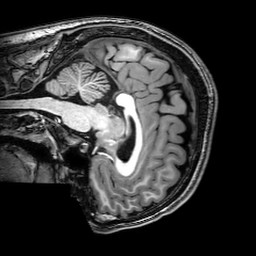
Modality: T1w
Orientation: sagittal
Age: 21
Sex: male
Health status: healthy
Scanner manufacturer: philips
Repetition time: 0.008173 s
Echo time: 0.00374 s